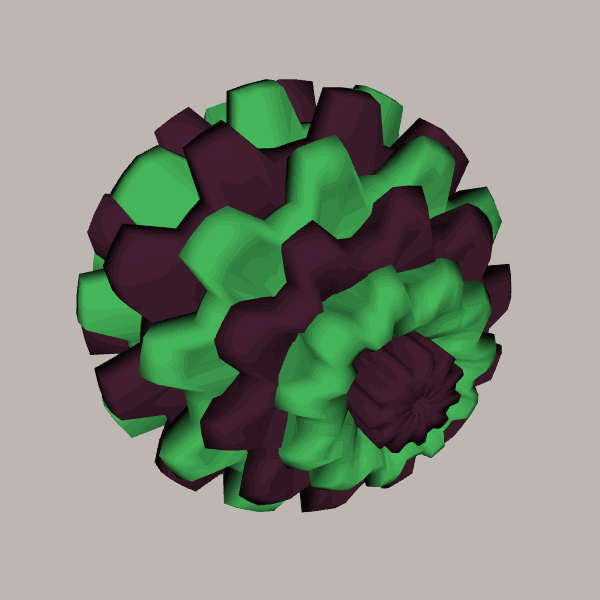
Background: light